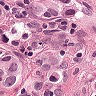
Metastatic tissue present: yes